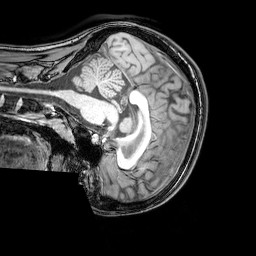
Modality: T1w
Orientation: sagittal
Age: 24
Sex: female
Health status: healthy
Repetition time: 0.081 s
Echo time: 0.037 s